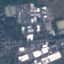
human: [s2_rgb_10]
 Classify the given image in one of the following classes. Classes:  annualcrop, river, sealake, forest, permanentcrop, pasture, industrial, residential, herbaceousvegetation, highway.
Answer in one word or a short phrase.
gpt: Industrial